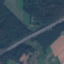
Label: Highway